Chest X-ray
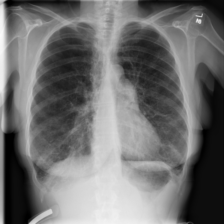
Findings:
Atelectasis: negative
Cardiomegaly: negative
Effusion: negative
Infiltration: negative
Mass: negative
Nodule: negative
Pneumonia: negative
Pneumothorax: negative
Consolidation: negative
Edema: negative
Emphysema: negative
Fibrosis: negative
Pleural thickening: negative
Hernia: negative